Interaction volume radius: 5 \u00c5
Interaction volume height: 25 \u00c5
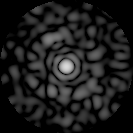
Disorder parameter: 0.8558